Question: I have implemented a custom 'UIToolBar' with 4 'UIbutton''s. These buttons are button with Image. I have created them with this code:
'''
-(NSArray *)setButtonForToolBar
{
CGRect buttonFrame = {
.origin.x = 0,
.origin.y = 0,
.size.width = self.frame.size.width/4,
.size.height = self.frame.size.height,
};
NSLog(@"Frame width: %f and Origin x: %f ", buttonFrame.size.width, buttonFrame.origin.x );
// BOTON CHECK IN
UIButton *checkinButton = [[UIButton alloc]initWithFrame:buttonFrame] ;
[checkinButton addTarget:self action:@selector(checkInService:) forControlEvents:UIControlEventTouchUpInside];
[checkinButton setImage:[UIImage imageNamed:@"btn-checkin.png"] forState:UIControlStateNormal];
[checkinButton setImage:[UIImage imageNamed:@"btn-checkin-selected.png"] forState:UIControlStateHighlighted | UIControlStateSelected];
checkinButton.tag = 0;
UIBarButtonItem *checkInBarBtn = [[UIBarButtonItem alloc] initWithCustomView: checkinButton];
// BOTON PARA LA INFO
buttonFrame.origin.x = CGRectGetMaxX(buttonFrame);
NSLog(@"Frame width: %f and Origin x: %f ", buttonFrame.size.width, buttonFrame.origin.x );
UIButton *infoBtn = [[UIButton alloc]initWithFrame:buttonFrame];
[infoBtn addTarget:self action:@selector(checkInService:) forControlEvents:UIControlEventTouchUpInside];
[infoBtn setImage:[UIImage imageNamed:@"btn-info.png"] forState:UIControlStateNormal];
[infoBtn setImage:[UIImage imageNamed:@"btn-info-selected.png"] forState:UIControlStateHighlighted | UIControlStateSelected];
infoBtn.tag = 1;
UIBarButtonItem *infoBarBtn = [[UIBarButtonItem alloc] initWithCustomView: infoBtn];
// BOTON PARA VALORACIONES
buttonFrame.origin.x = CGRectGetMaxX(buttonFrame);
NSLog(@"Frame width: %f and Origin x: %f ", buttonFrame.size.width, buttonFrame.origin.x );
UIButton *voteBtn = [[UIButton alloc]initWithFrame:buttonFrame];
[voteBtn addTarget:self action:@selector(checkInService:) forControlEvents:UIControlEventTouchUpInside];
[voteBtn setImage:[UIImage imageNamed:@"btn-comment.png"] forState:UIControlStateNormal];
[voteBtn setImage:[UIImage imageNamed:@"btn-comment-selected.png"] forState:UIControlStateHighlighted];
voteBtn.tag = 2;
UIBarButtonItem *voteBarBtn = [[UIBarButtonItem alloc] initWithCustomView: voteBtn];
// BOTON PARA PLANES
buttonFrame.origin.x = CGRectGetMaxX(buttonFrame);
NSLog(@"Frame width: %f and Origin x: %f ", buttonFrame.size.width, buttonFrame.origin.x );
UIButton *planBtn = [[UIButton alloc]initWithFrame:buttonFrame];
[planBtn addTarget:self action:@selector(checkInService:) forControlEvents:UIControlEventTouchUpInside];
[planBtn setImage:[UIImage imageNamed:@"btn-fav.png"] forState:UIControlStateNormal];
[planBtn setImage:[UIImage imageNamed:@"btn-fav-selected.png"] forState:UIControlStateHighlighted | UIControlStateSelected];
planBtn.tag = 3;
UIBarButtonItem *planBarBtn = [[UIBarButtonItem alloc] initWithCustomView: planBtn];
NSArray *buttonItems = [NSArray arrayWithObjects:checkInBarBtn, infoBarBtn, voteBarBtn, planBarBtn, nil];
return buttonItems;
}
'''
'ToolBar' is created with a frame of = (10,400,300,60).
Look the 'NSlog' Outputs :
'''
2013-11-21 17:43:18.557 Woowplanet[3316:70b] Frame width: 75.000000 and Origin x: 0.000000
2013-11-21 17:43:18.569 Woowplanet[3316:70b] Frame width: 75.000000 and Origin x: 75.000000
2013-11-21 17:43:18.570 Woowplanet[3316:70b] Frame width: 75.000000 and Origin x: 150.000000
2013-11-21 17:43:18.571 Woowplanet[3316:70b] Frame width: 75.000000 and Origin x: 225.000000
'''
The output shows that they should be in the correct place, I do not know why they are almost 10 ponts to its right..
The problem is that buttons are not in the correct place. Look at the picture
Thank you.
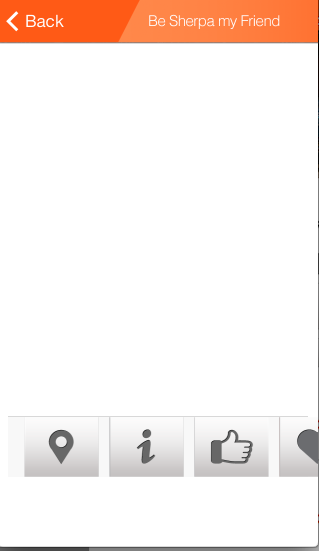
Answer: Try this:
create bar button with flexible space
'''
UIBarButtonItem *flexibleSpace = [[UIBarButtonItem alloc] initWithBarButtonSystemItem:UIBarButtonSystemItemFlexibleSpace target:nil action:nil];
'''
And do this:
'''
NSArray *buttonItems = [NSArray arrayWithObjects:flexibleSpace,checkInBarBtn,flexibleSpace, infoBarBtn,flexibleSpace, voteBarBtn,flexibleSpace, planBarBtn,flexibleSpace, nil];
'''